Field crop: maize
Growth stage: 2
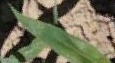
Species: maize